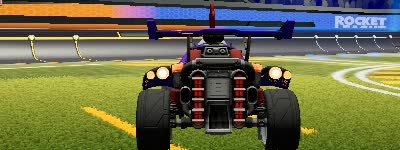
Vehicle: octane